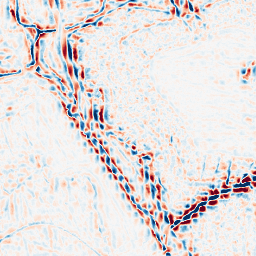
Category: wavelet
Decomposition family: wavelet_dwt
Decomposition parameters: wavelet: sym4
level: 3
Upsampling method: cubic_mitchell
Upsampling parameters: scale: 2
Upsampling scale: 2